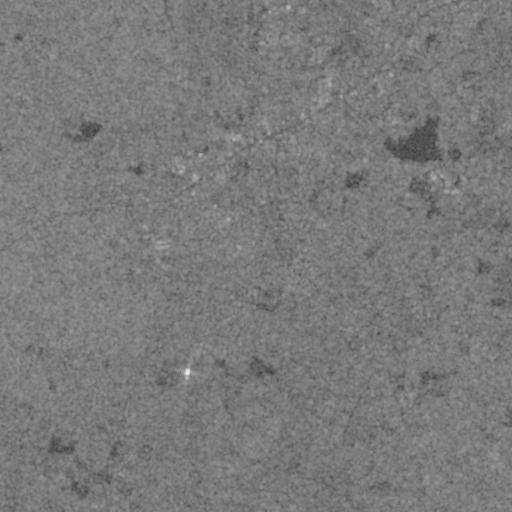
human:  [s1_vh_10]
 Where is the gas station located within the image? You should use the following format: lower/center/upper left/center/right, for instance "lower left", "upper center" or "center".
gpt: The gas station is located in the center of the image.
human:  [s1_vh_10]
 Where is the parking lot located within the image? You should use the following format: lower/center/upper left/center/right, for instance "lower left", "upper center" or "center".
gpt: The parking lot is located in the center right of the image.
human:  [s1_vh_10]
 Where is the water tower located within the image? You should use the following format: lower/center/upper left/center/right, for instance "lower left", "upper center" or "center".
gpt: The water tower is located in the lower left of the image.
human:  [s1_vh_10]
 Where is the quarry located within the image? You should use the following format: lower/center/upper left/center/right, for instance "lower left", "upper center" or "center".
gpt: There is no quarry in the image.

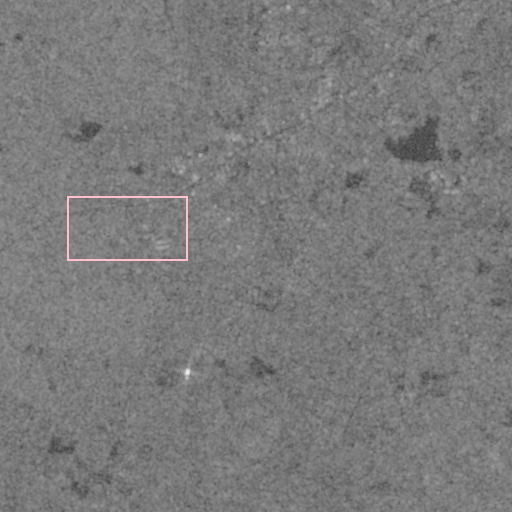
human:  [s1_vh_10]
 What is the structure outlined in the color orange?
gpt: There is no orange outline.
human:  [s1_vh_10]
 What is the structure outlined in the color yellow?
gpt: There is no structure outlined in yellow.